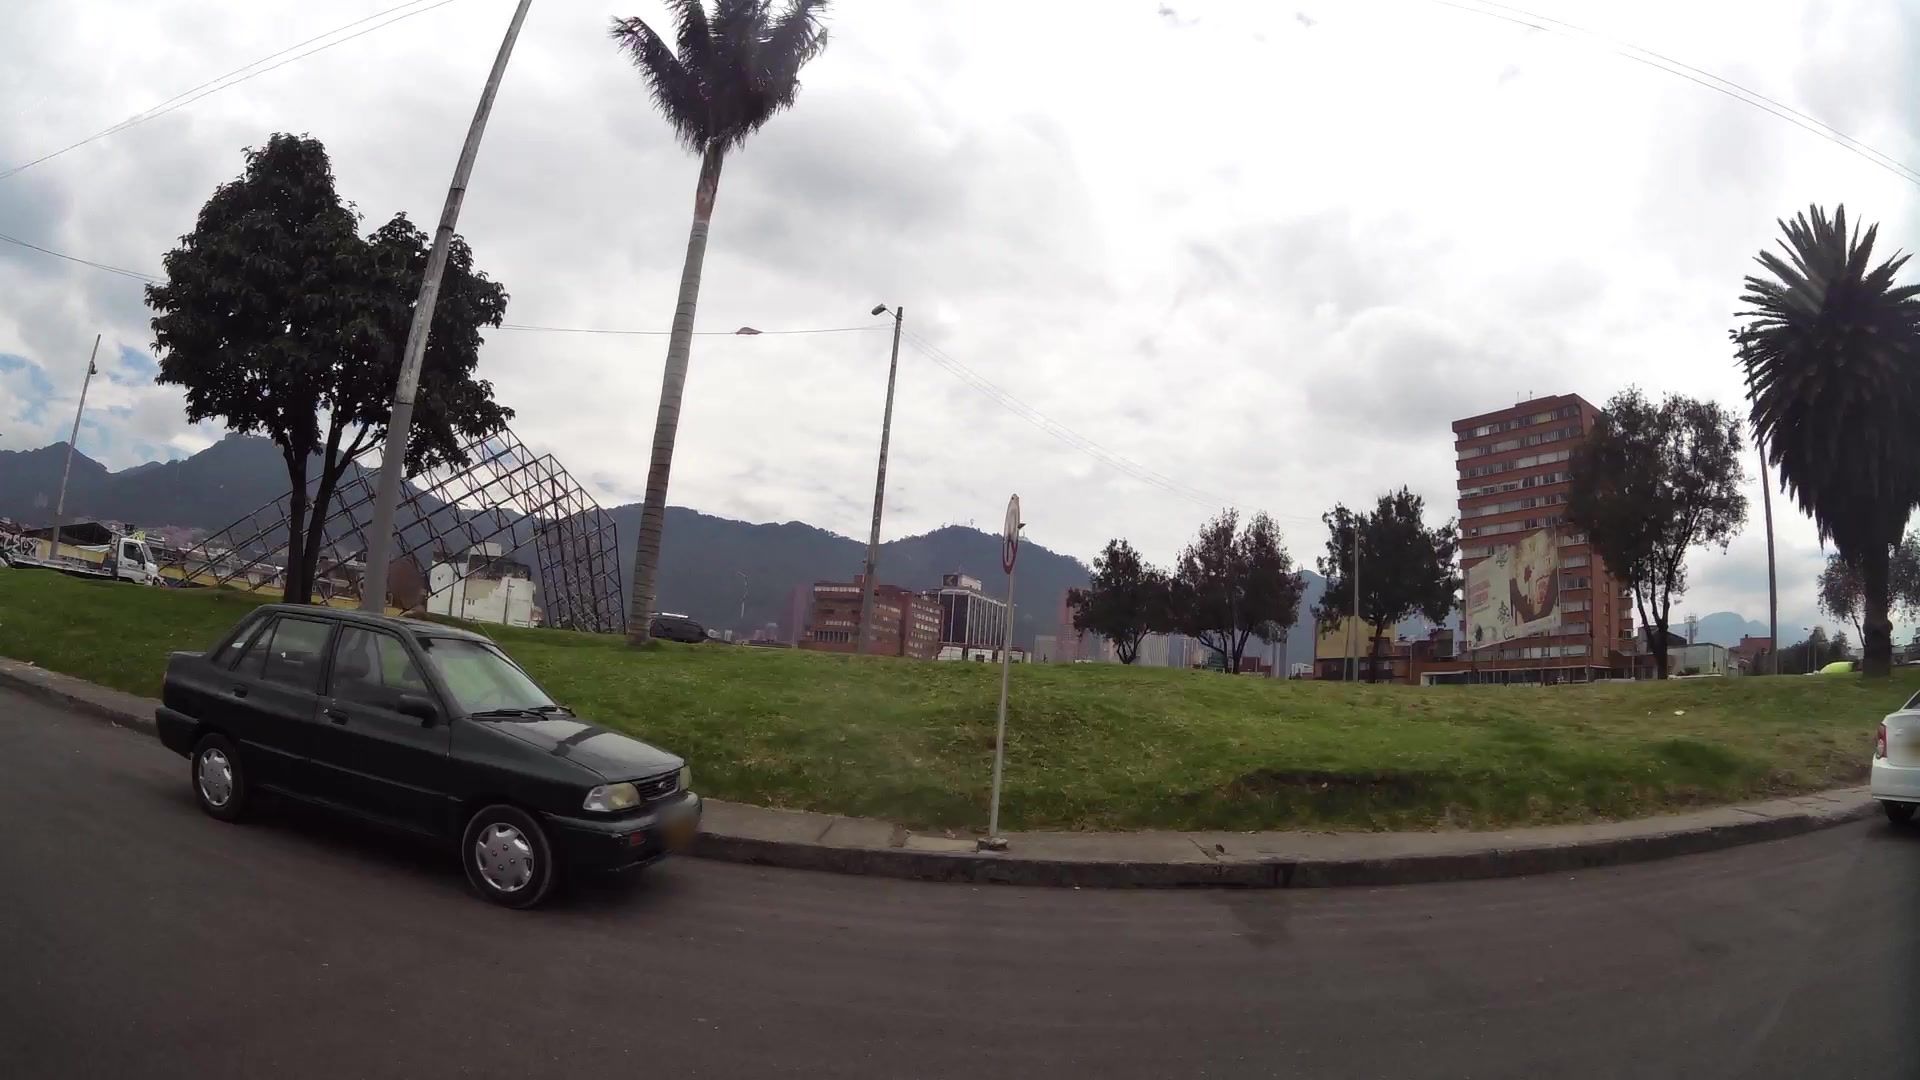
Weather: cloudy
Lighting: day
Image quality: good
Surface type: driving surface
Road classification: footway
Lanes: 1
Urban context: urban centre
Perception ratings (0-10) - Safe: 4.62, Lively: 6.94, Beautiful: 7.6, Boring: 2.51, Depressing: 5.91, Wealthy: 3.76